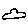
Label: cloud